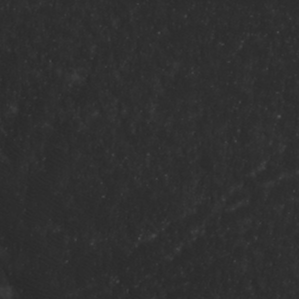
Label: non_frost